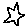
Label: star